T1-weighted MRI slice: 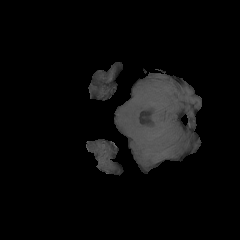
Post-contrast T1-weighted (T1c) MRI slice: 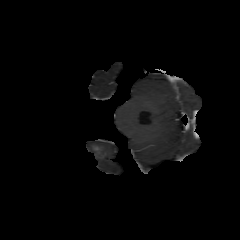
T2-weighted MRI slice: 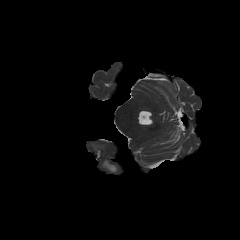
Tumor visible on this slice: yes